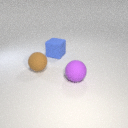
large brown rubber sphere behind large purple rubber sphere